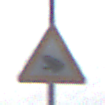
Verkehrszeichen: AmphibienwanderungRechts
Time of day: Midday
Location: Outdoor (Nature)
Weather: PartlyCloudy
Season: NotSpecified
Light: Natural